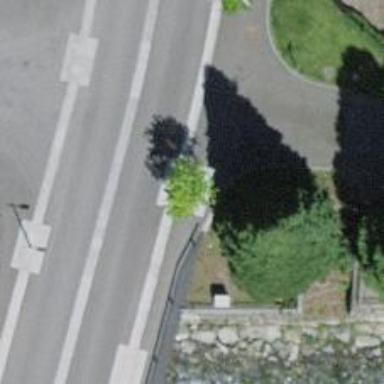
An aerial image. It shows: Broadleaved tree along the street.